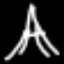
Label: The Eiffel Tower